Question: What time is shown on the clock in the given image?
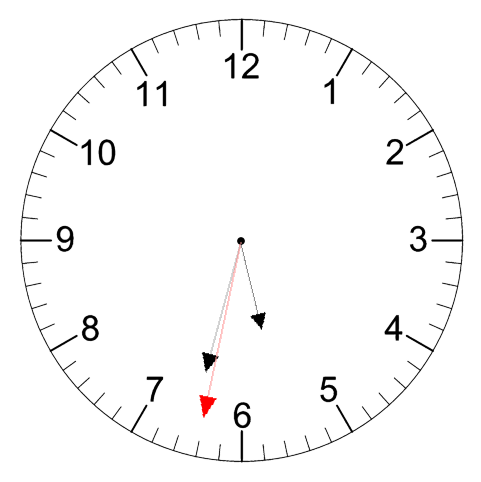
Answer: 05:32:32